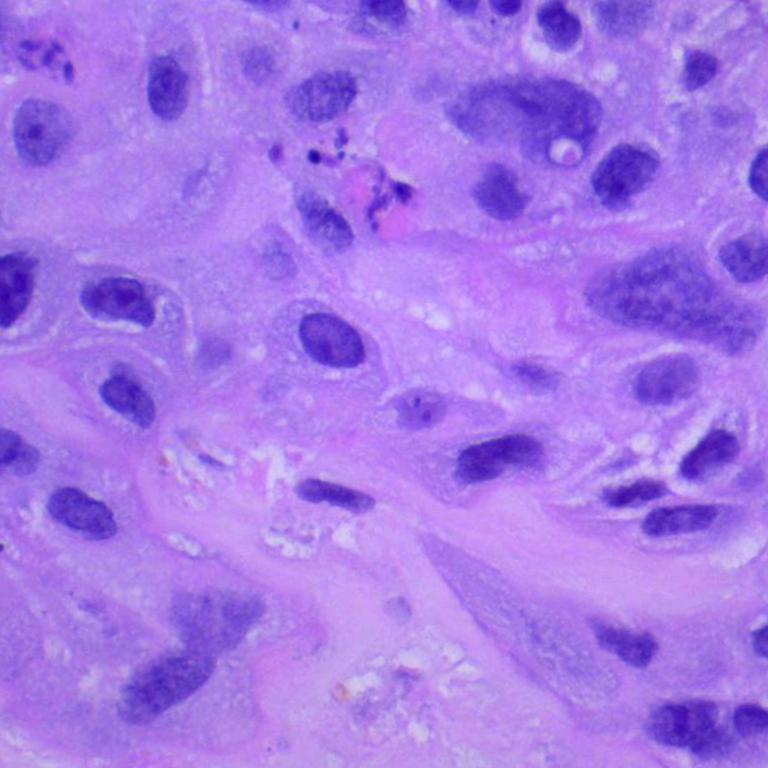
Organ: lung
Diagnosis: squamous carcinomas